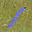
Label: 1